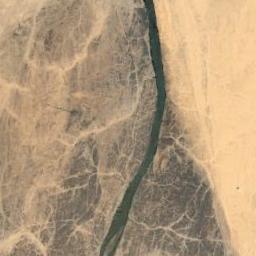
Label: river